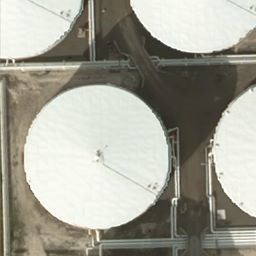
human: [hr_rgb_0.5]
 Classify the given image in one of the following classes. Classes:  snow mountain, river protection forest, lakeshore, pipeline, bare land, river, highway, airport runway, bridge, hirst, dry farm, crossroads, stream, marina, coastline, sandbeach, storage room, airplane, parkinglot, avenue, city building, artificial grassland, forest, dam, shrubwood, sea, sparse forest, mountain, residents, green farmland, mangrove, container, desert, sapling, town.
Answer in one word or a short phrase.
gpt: storage room